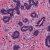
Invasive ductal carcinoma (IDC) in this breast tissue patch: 0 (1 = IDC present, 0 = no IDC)